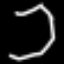
Label: octagon